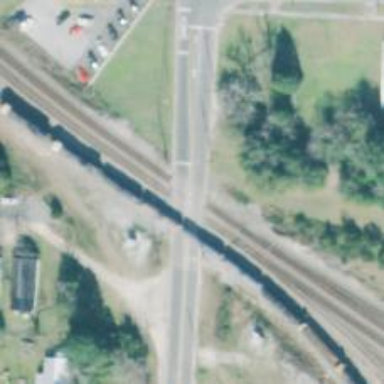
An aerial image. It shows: Level crossing with lights at the railway.